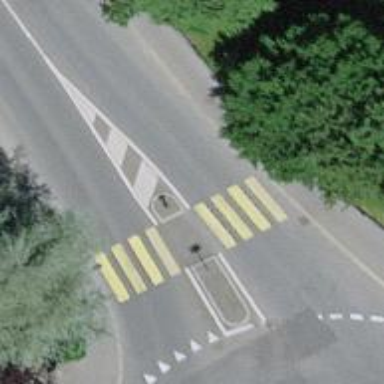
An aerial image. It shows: Zebra crossing with road island.